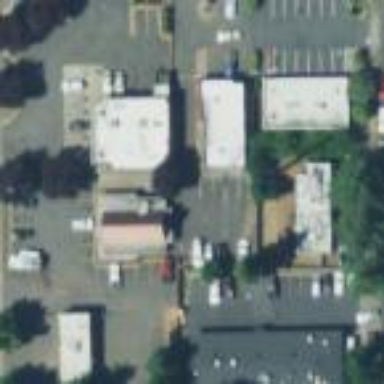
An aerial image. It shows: Retail area.